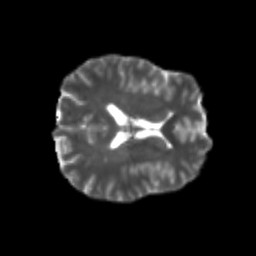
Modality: T2w
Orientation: axial
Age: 26
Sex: male
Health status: healthy
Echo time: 0.074 s